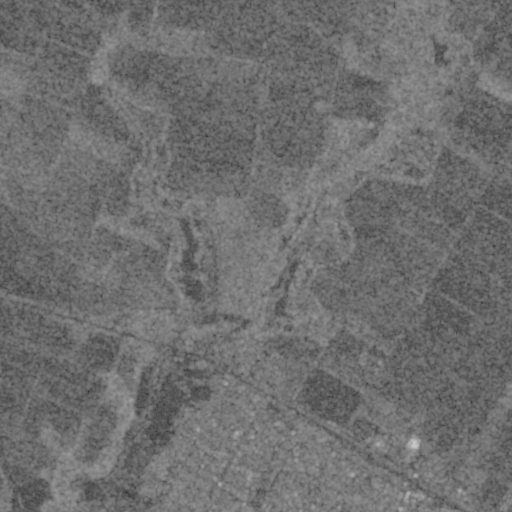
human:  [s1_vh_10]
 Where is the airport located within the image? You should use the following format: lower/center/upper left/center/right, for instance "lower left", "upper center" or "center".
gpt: The airport is located in the center left of the image.
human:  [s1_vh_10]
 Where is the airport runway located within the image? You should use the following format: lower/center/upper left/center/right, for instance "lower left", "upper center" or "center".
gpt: The airport runway is located in the center left of the image.
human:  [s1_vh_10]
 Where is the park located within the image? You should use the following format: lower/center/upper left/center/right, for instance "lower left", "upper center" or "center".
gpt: The park is located in the lower right of the image.
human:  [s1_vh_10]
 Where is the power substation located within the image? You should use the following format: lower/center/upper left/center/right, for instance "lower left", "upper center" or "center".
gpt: The power substation is located in the lower center of the image.
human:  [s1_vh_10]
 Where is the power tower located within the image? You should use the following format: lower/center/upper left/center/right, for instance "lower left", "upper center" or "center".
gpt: The power tower is located in the lower right of the image.
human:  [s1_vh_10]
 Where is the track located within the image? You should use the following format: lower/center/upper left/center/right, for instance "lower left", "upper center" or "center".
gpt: There is no track in the image.

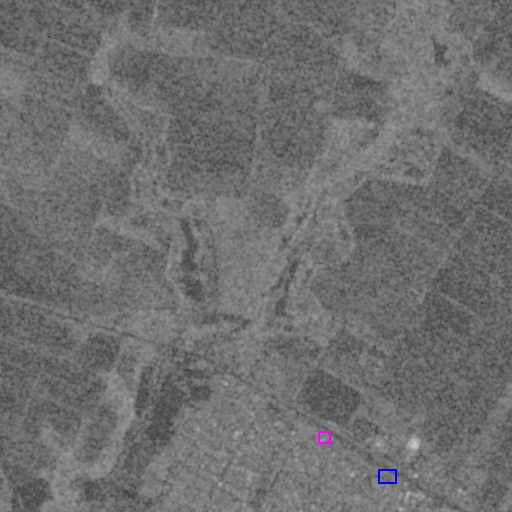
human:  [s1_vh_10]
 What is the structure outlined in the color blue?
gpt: The structure outlined in blue is a park.
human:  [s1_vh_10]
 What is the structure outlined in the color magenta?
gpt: The structure outlined in magenta is a power substation.
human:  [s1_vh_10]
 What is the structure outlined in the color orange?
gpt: There is no orange outline.